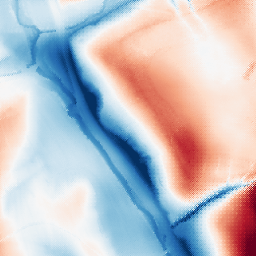
Category: classical
Decomposition family: gaussian_anisotropic
Decomposition parameters: sigma_x: 50
sigma_y: 2
Upsampling method: regularized
Upsampling parameters: scale: 4
lambda_reg: 0.1
Upsampling scale: 4